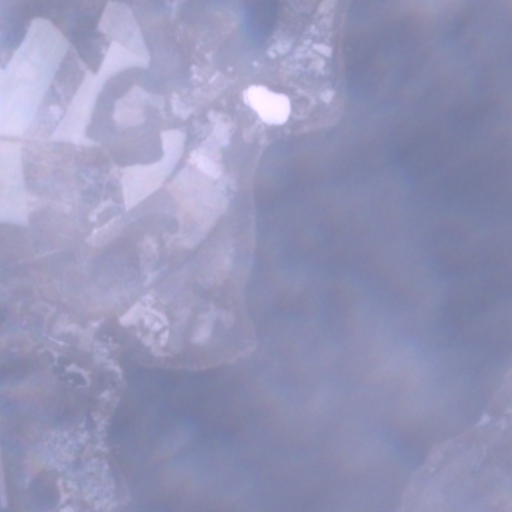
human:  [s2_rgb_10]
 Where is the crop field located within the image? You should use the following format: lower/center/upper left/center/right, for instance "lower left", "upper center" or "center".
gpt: The crop field is located in the upper left of the image.
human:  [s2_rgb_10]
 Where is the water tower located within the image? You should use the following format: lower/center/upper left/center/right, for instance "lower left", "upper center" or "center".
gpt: The water tower is located in the upper center of the image.
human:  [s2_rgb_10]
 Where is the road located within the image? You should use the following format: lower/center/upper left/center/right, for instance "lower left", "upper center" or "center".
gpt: There is no road in the image.